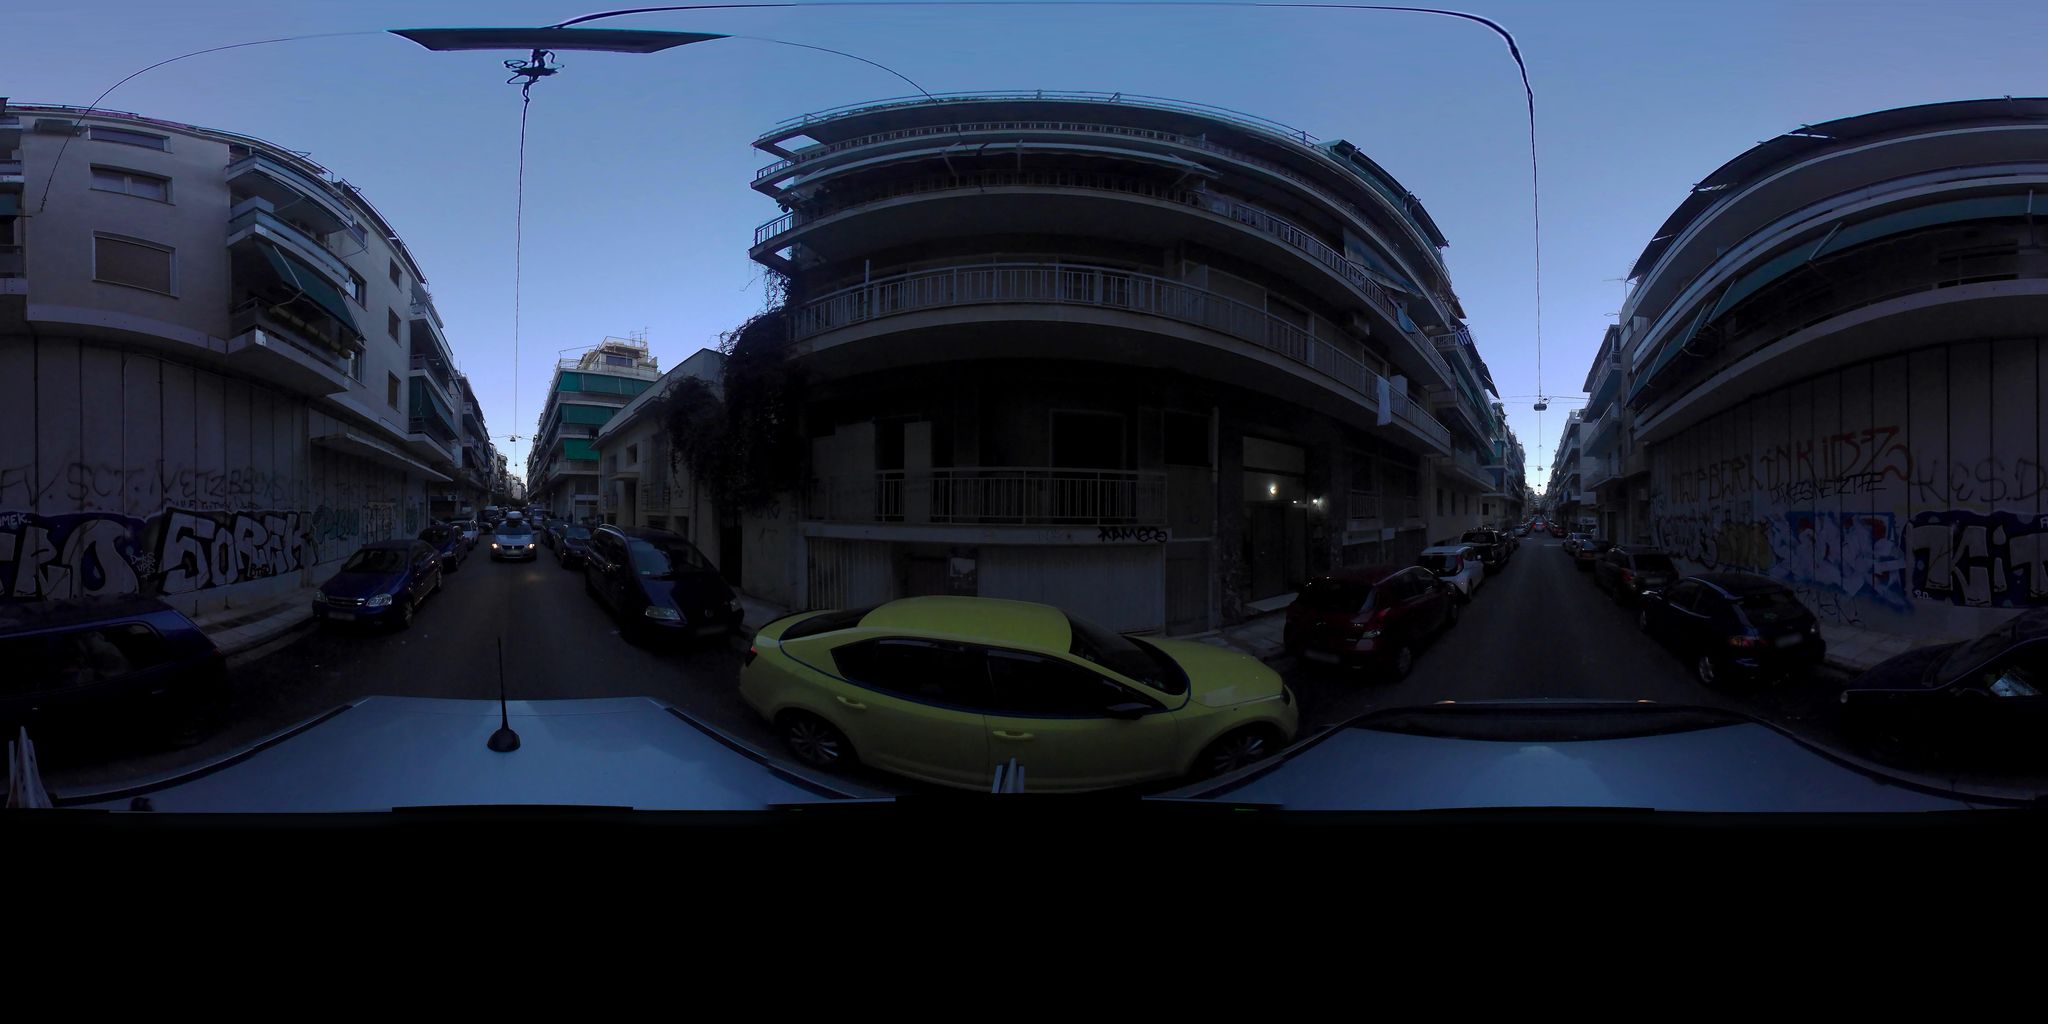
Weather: snowy
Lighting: night
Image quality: slightly poor
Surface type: railway
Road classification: residential
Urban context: urban centre
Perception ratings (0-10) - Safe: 2.19, Lively: 7.89, Beautiful: 5.86, Boring: 0.66, Depressing: 0.79, Wealthy: 6.1